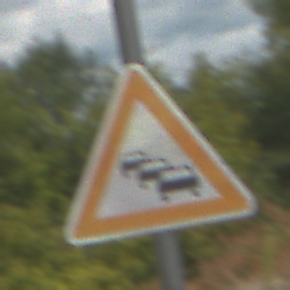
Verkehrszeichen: Stau
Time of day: Midday
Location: Outdoor (Suburban)
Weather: PartlyCloudy
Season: Summer
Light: Natural